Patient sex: M
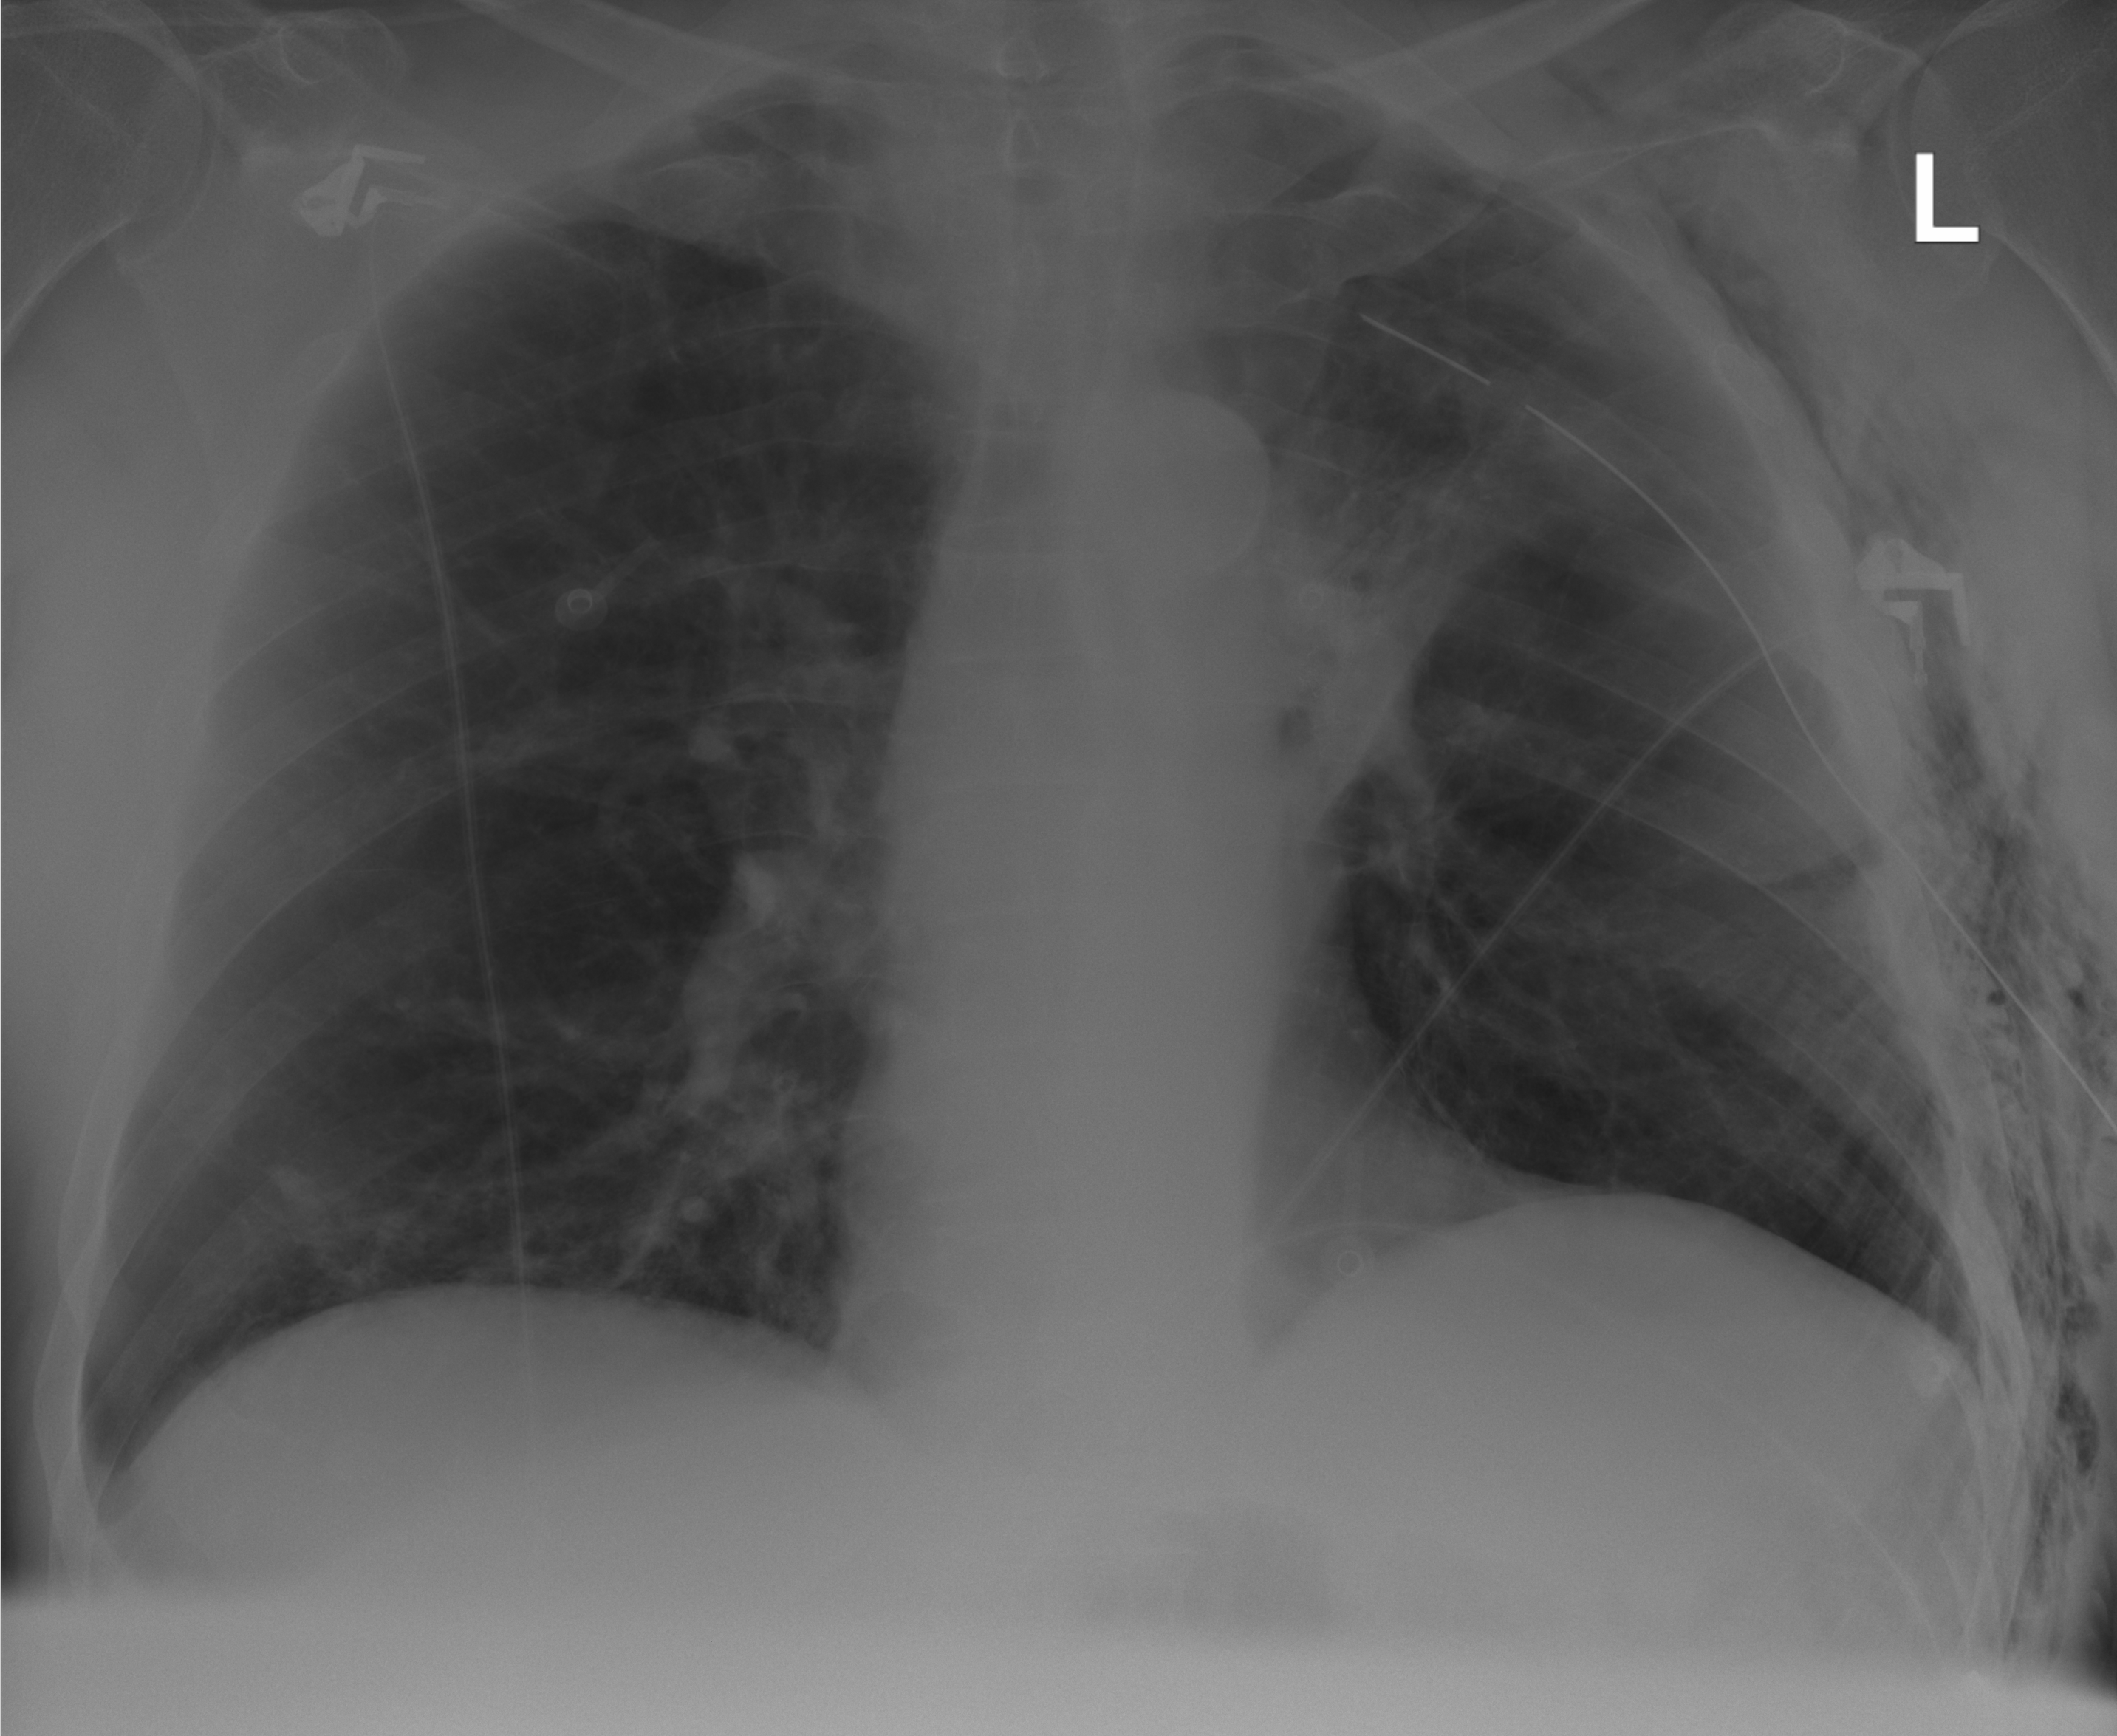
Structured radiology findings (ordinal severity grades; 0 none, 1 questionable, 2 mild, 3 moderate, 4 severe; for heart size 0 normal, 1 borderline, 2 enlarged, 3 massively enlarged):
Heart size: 0
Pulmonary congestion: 2
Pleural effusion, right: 0
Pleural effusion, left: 0
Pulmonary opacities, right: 0
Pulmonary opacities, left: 0
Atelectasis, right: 2
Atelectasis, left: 2